Question: What is the maximum amount of money that can be robbed from the houses? The connected houses cannot be robbed at the same time.
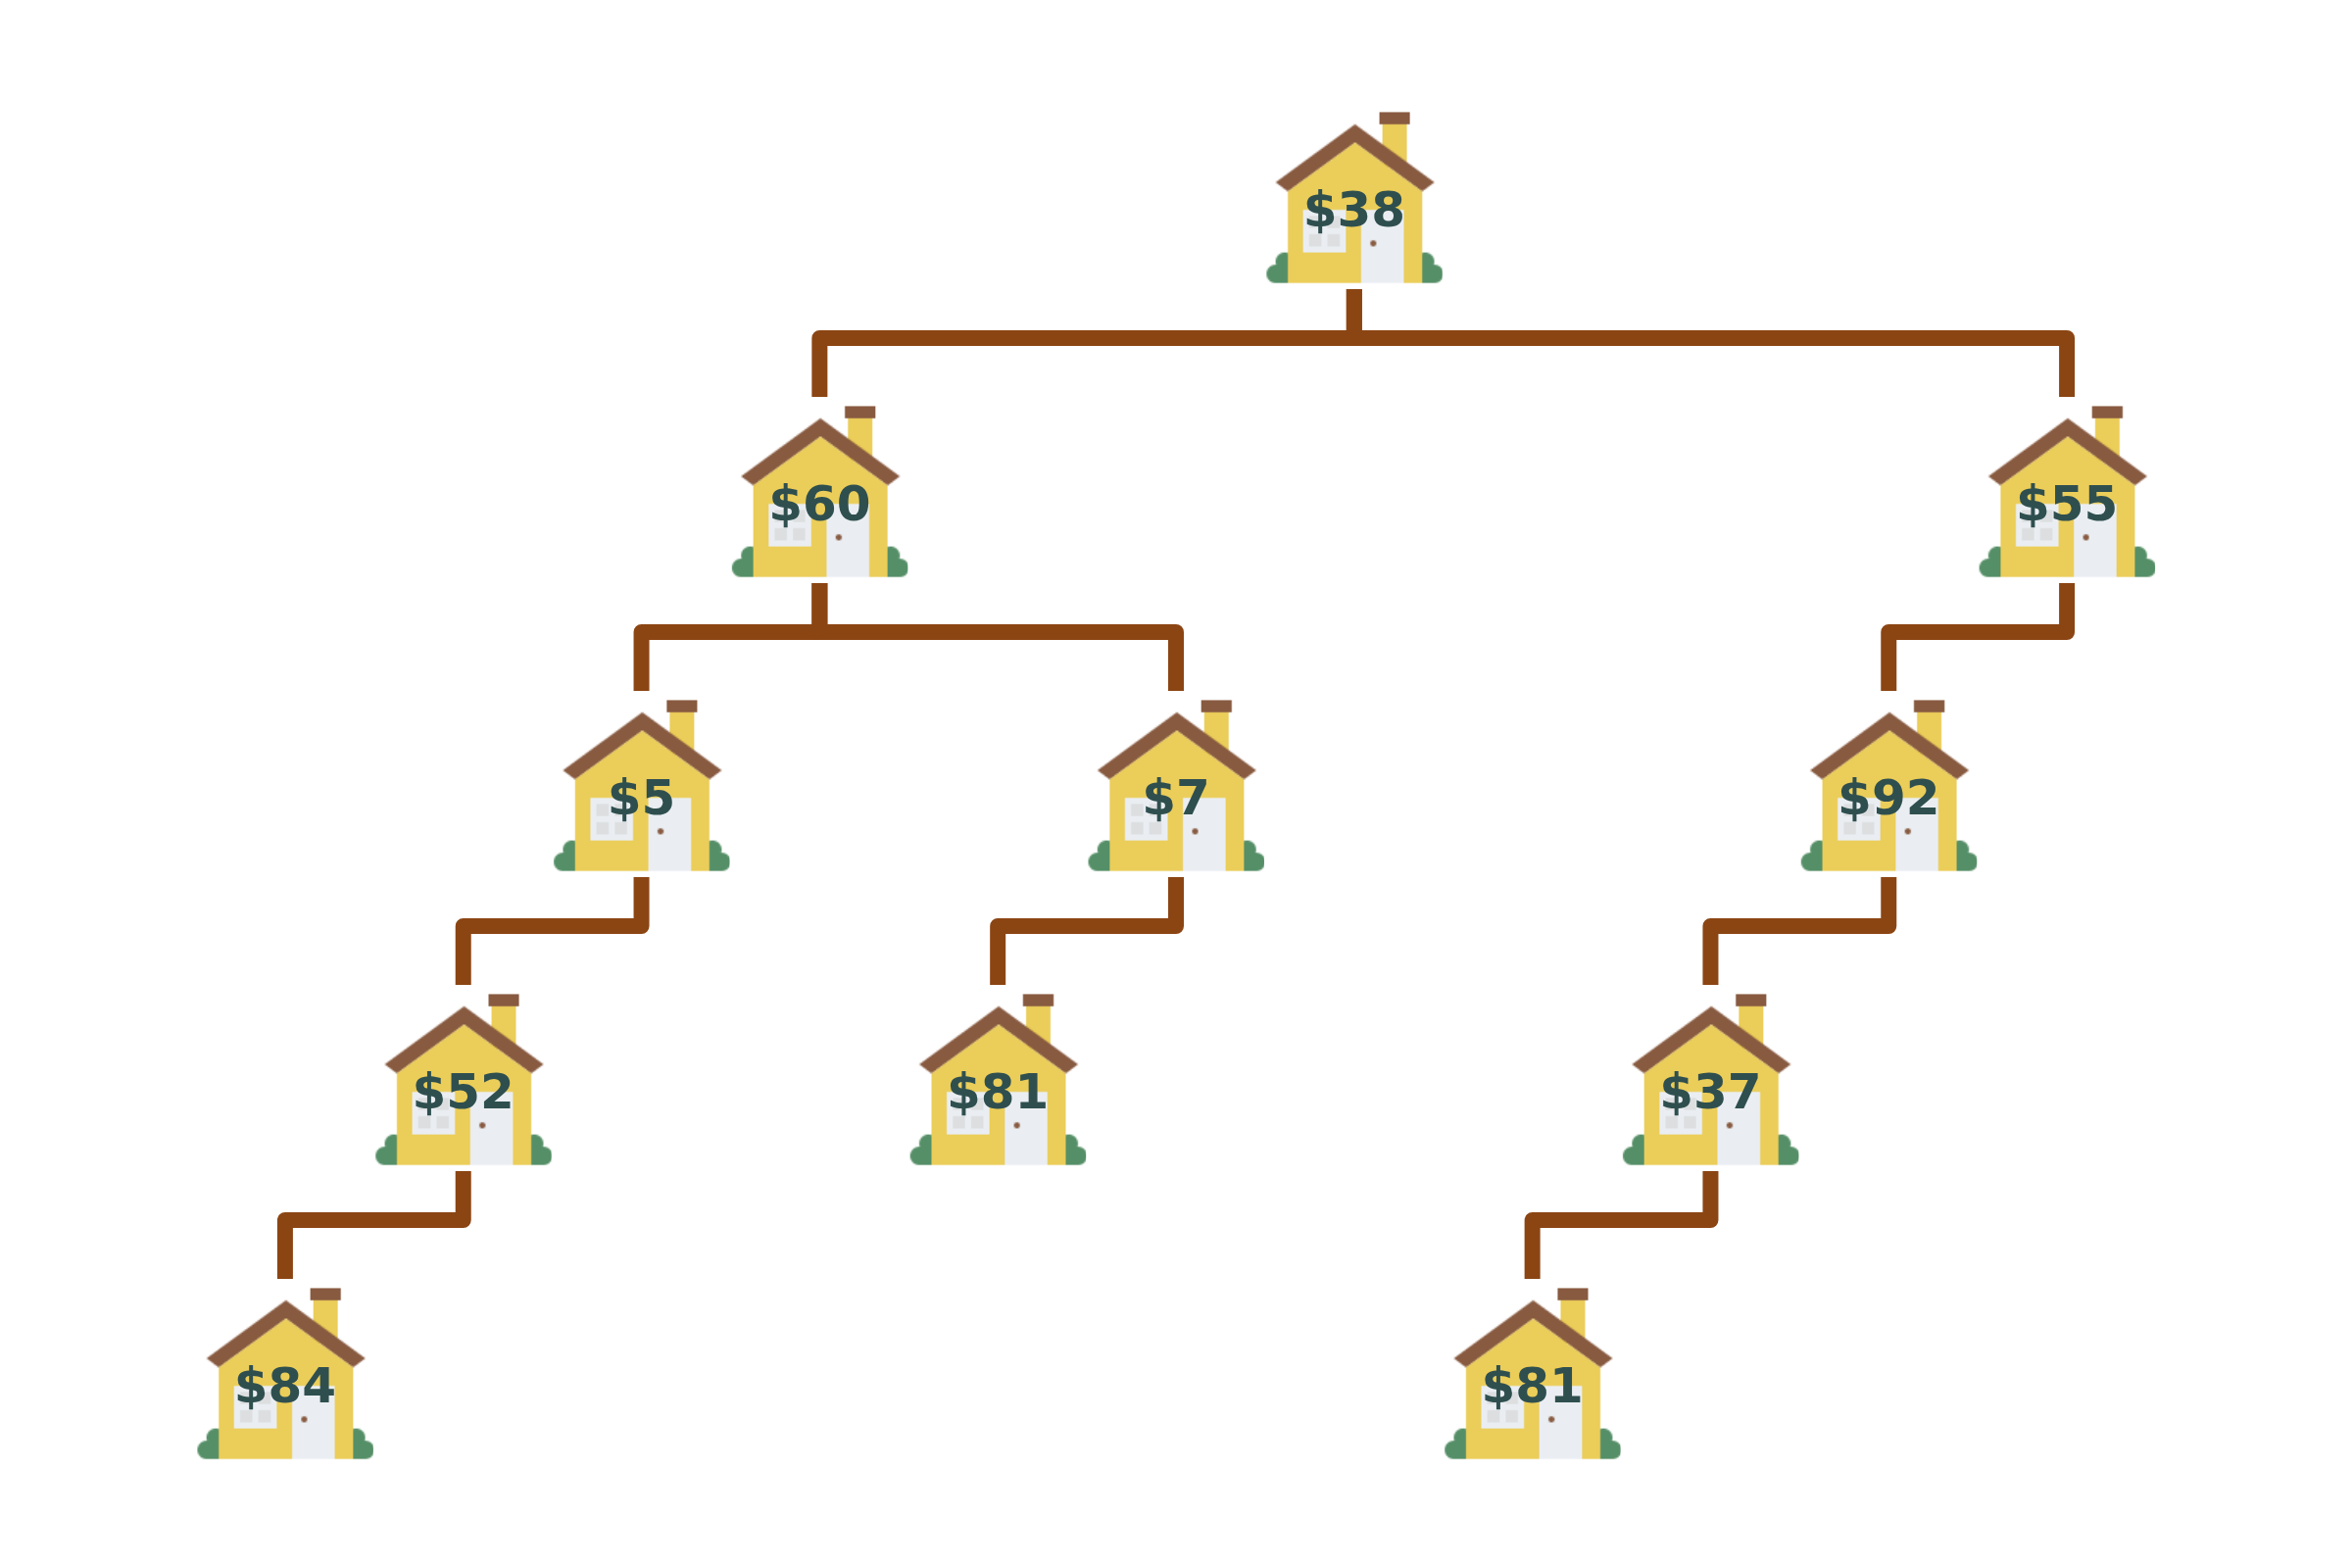
Answer: 398